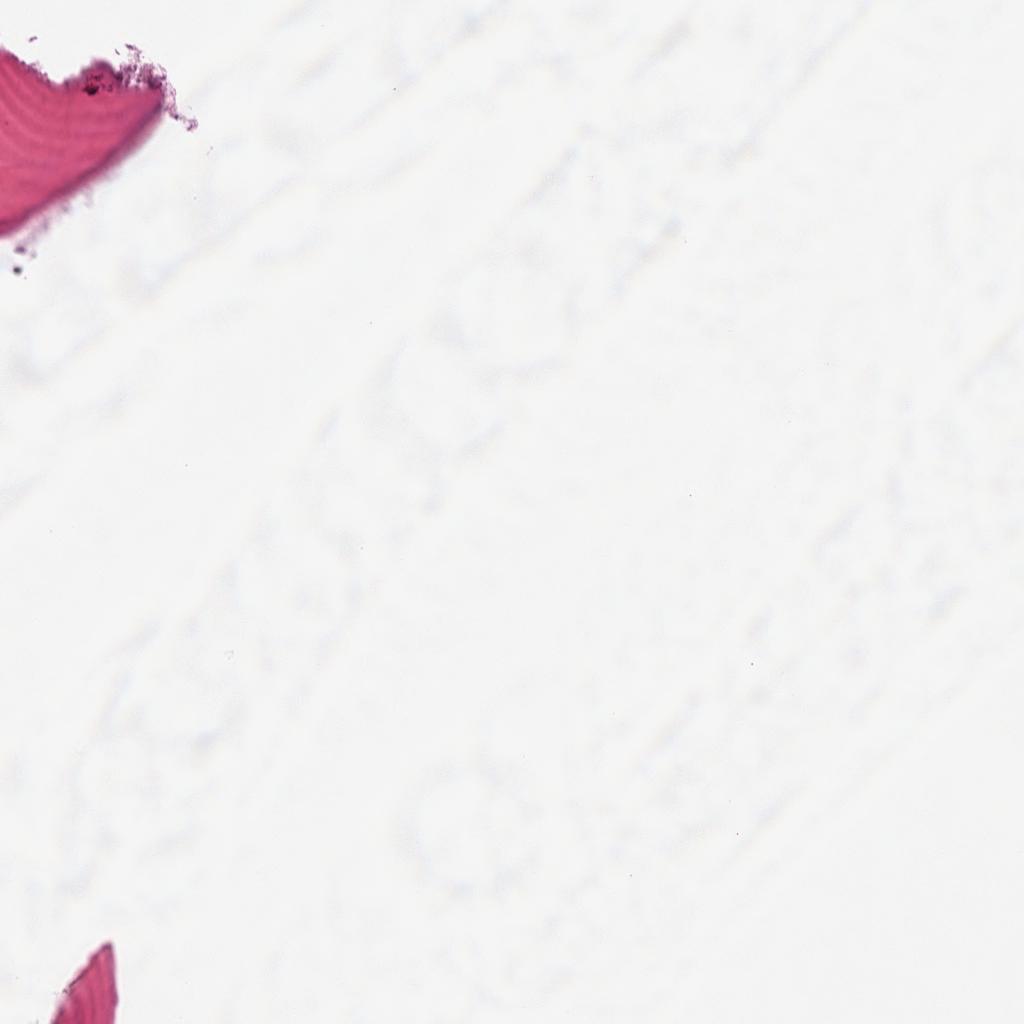
Label: Non-Tumor